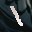
Label: 1